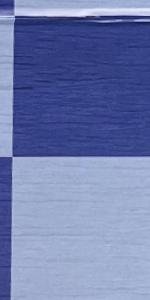
Label: Empty